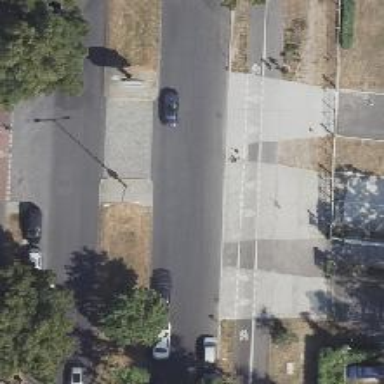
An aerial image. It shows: Residential road with sett surface on the left sidewalk.